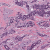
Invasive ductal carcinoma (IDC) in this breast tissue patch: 1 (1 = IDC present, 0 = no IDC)